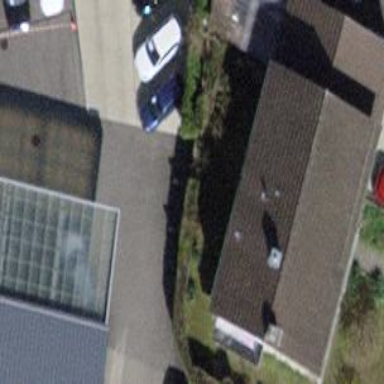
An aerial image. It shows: Building with tile roof.